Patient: sex M, age 38
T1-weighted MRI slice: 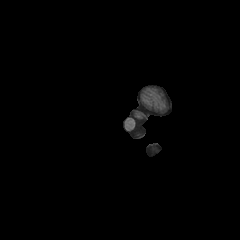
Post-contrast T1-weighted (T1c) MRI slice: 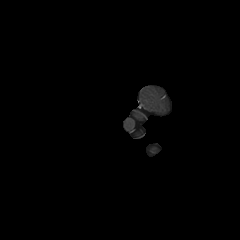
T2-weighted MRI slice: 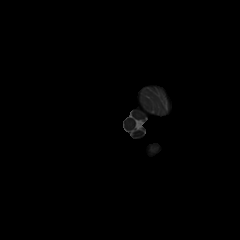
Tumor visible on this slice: no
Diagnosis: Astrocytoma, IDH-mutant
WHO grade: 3